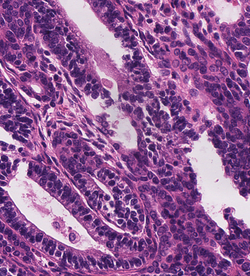
Tumor epithelial tissue: yes
Tumor-associated stroma tissue: yes
Normal tissue: no